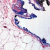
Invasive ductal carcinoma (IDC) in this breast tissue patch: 0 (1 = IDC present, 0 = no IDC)